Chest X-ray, AP view. Patient: 54 years old, sex M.
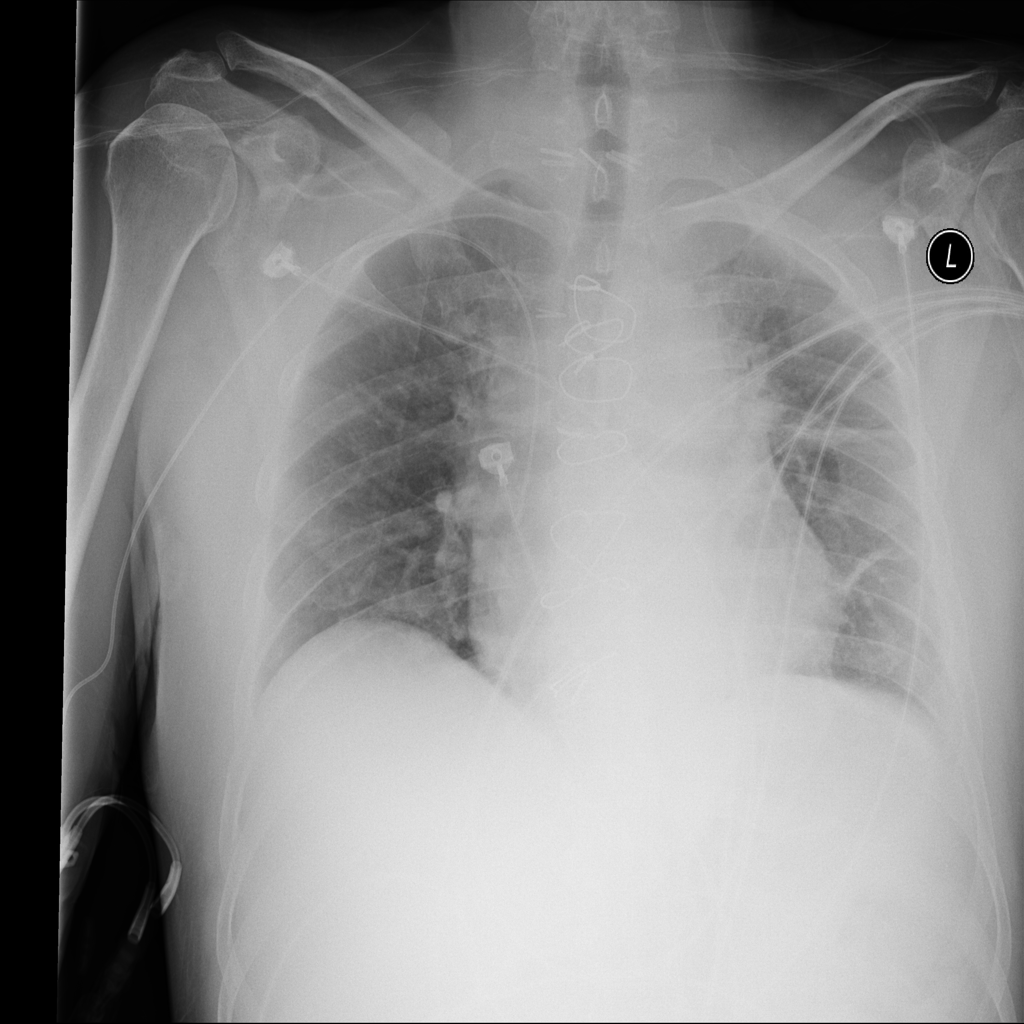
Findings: No Finding